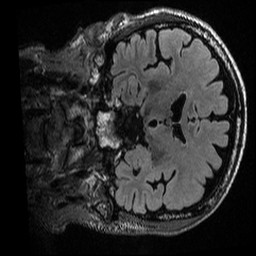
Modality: T2w
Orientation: coronal
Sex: male
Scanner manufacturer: ge
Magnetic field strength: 3 T
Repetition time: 6 s
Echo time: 0.1266 s